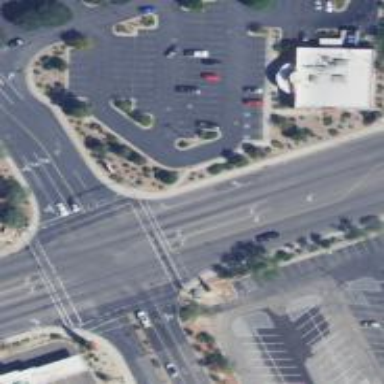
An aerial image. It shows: Marked footway crossing with lines.